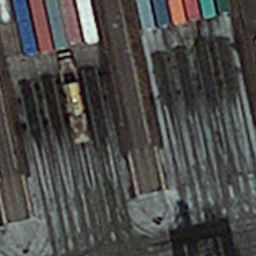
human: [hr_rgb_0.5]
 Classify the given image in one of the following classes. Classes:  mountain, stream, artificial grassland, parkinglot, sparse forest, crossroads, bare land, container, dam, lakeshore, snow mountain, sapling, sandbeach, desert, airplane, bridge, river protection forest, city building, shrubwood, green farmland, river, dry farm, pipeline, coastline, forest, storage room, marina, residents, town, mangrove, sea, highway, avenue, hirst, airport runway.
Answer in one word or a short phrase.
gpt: container